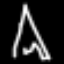
Label: The Eiffel Tower